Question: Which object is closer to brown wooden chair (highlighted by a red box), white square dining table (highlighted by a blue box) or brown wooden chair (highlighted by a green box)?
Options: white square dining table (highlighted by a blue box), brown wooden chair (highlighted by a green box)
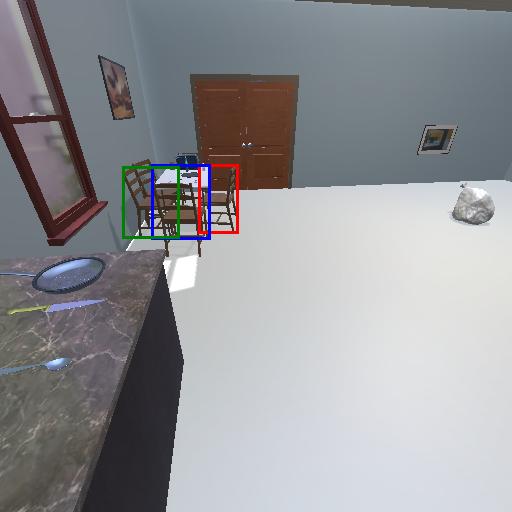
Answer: white square dining table (highlighted by a blue box)